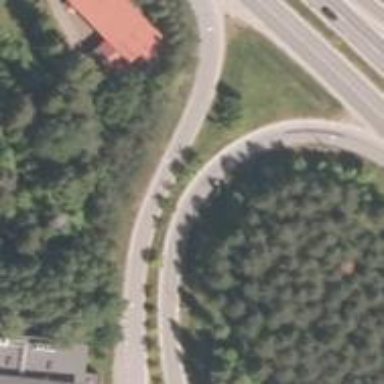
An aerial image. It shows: Trunk link highway.